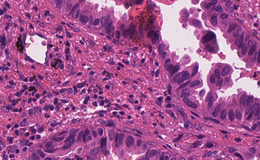
Tumor epithelial tissue: yes
Tumor-associated stroma tissue: yes
Normal tissue: no